Question: I'm very beginner to HTML and CSS. I tried to add css with my external file. But It's the error as unexpected token. Please find the error in image file. My code is as like below.
'''
<html>
<head>
<title>Test Game</title>
<script src="C:\Users\Pspl\Desktop\Sreekanth\TestGame.css"></script>
</head>
<body>
<div class='dvborder'>dsfssd</div>
</body>
</html>
'''
css file code :
'''
body {
background-color: lightblue;
}
'''

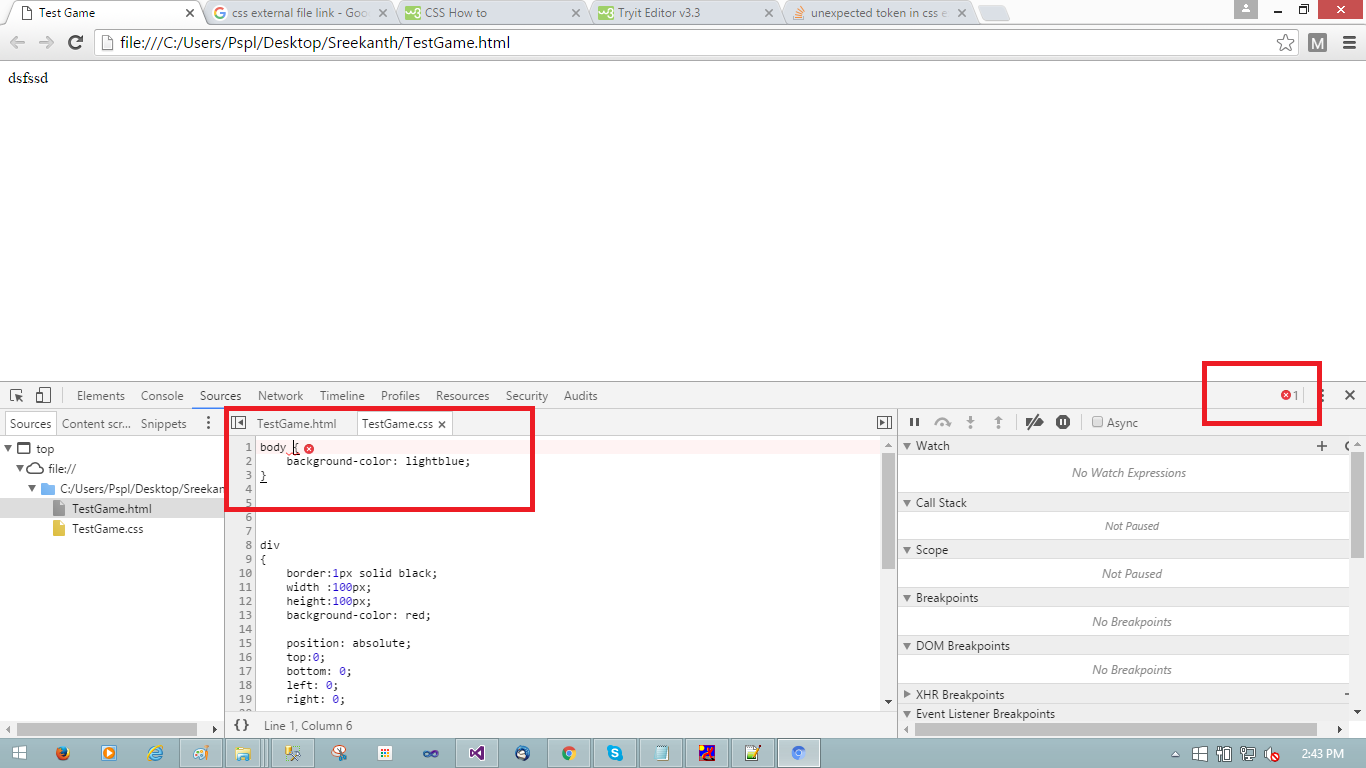
Answer: You must use '<link>' instead of '<script>'.
'<link>' - is for embedding external CSS file while
'<script>' - is for embedding external JS file
'''
<link rel="stylesheet" type="text/css" href="C:\Users\Pspl\Desktop\Sreekanth\TestGame.css">
'''